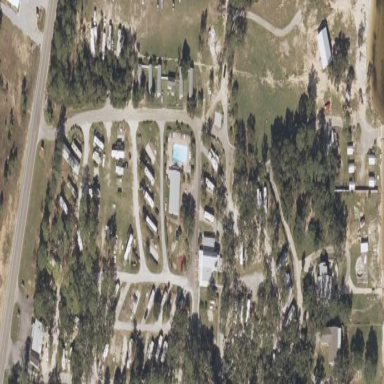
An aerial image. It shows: Caravan site with sanitary dump station.